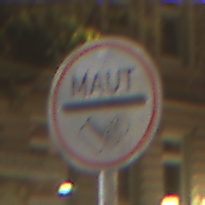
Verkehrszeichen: MautflichtigeStrecke
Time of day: Night
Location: Outdoor (Urban)
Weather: Clear
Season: NotSpecified
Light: Artificial